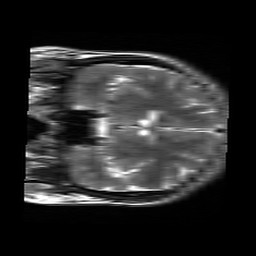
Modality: T2w
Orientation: coronal
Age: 33
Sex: female
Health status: healthy
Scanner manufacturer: siemens
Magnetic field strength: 3 T
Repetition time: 4.01 s
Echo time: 0.116 s